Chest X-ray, PA view. Patient: 64 years old, sex F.
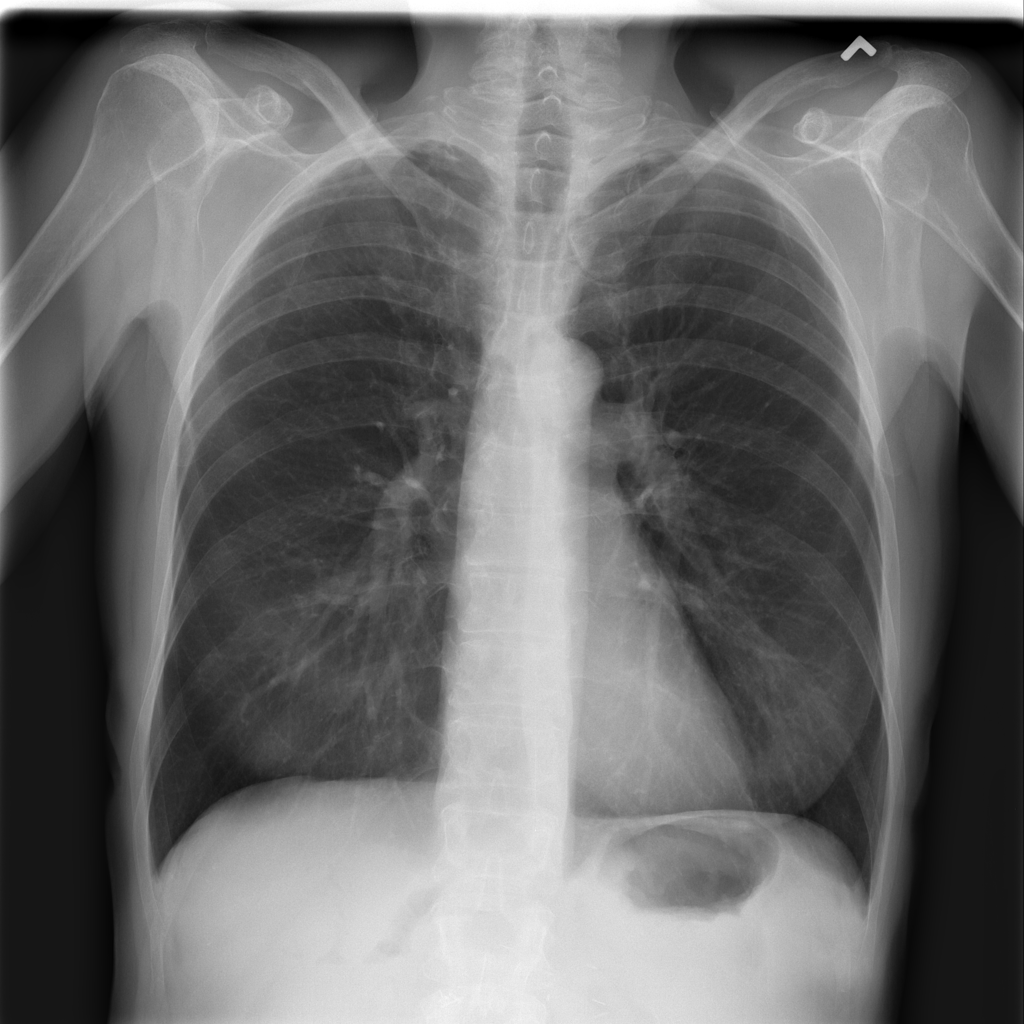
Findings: No Finding